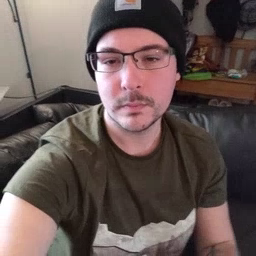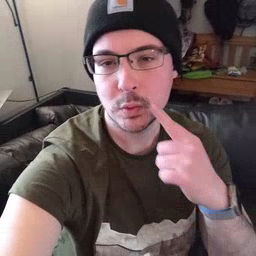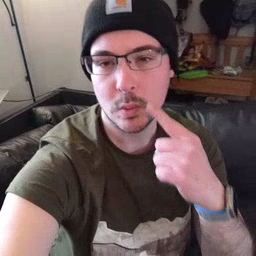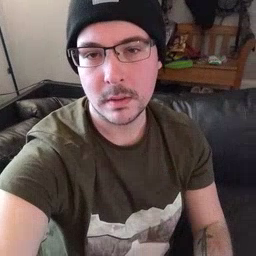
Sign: tooth